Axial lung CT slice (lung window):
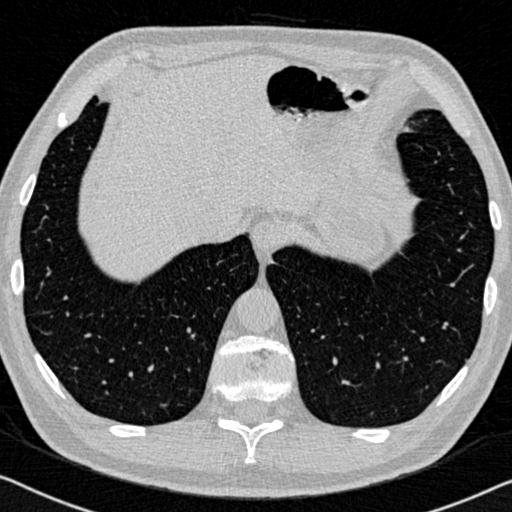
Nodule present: no